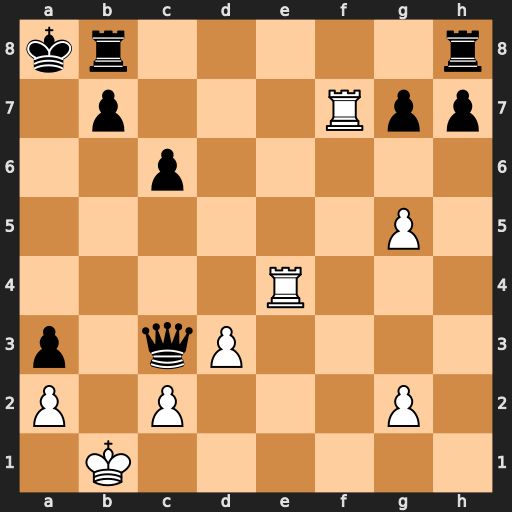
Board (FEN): kr5r/1p3Rpp/2p5/6P1/4R3/p1qP4/P1P3P1/1K6
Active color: w
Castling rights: -
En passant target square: -
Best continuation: Ra4+ Qa5 Rxa5#